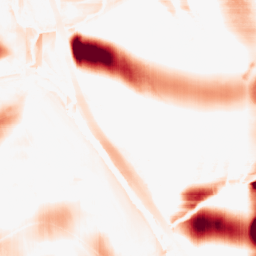
Category: morphological
Decomposition family: rolling_ball
Decomposition parameters: radius: 25
Upsampling method: sinc_hamming
Upsampling parameters: scale: 4
kernel_size: 8
Upsampling scale: 4